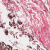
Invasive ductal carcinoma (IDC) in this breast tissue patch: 0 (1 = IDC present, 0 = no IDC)